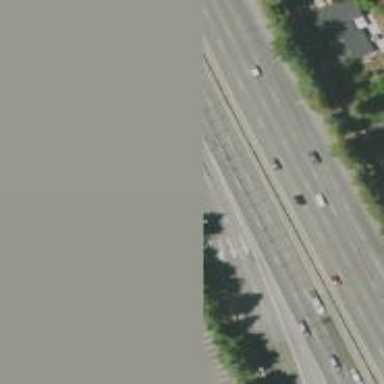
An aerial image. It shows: Motorway junction.